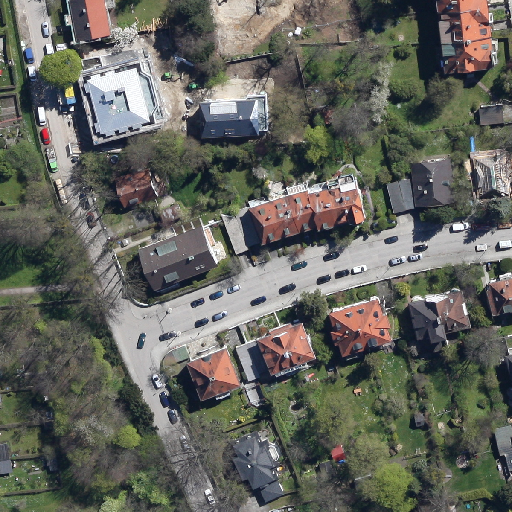
Referring expression: car in the parking area